A time-domain waveform of one vibration snapshot from a rolling-element bearing is shown. What is the most likely bearing condition (normal, inner_race, outer_race, ball)?
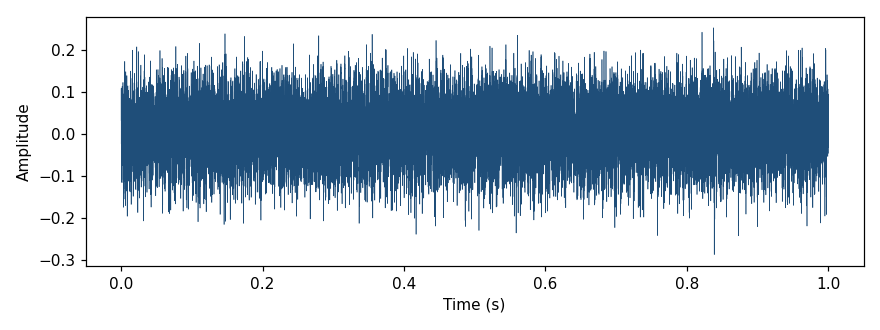
Answer: normal